Brain MRI, t1w sequence, axial 2D slice.
Patient: age 31, sex M, weight 80 kg, height 1.78 m
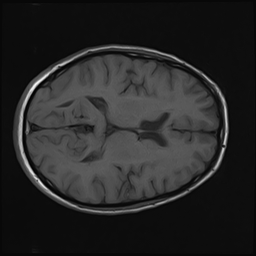